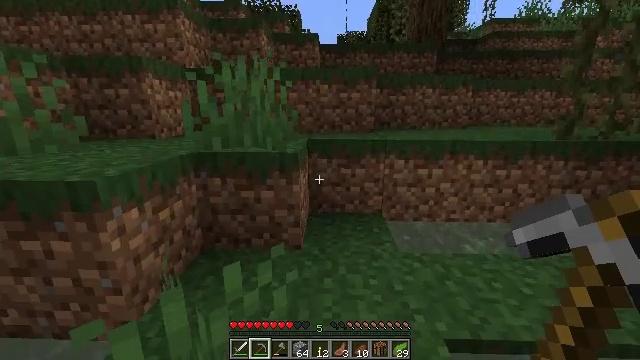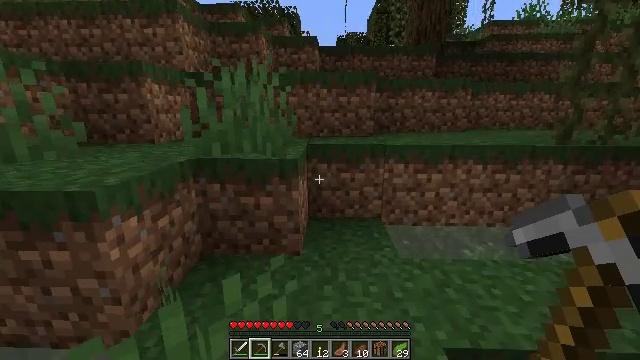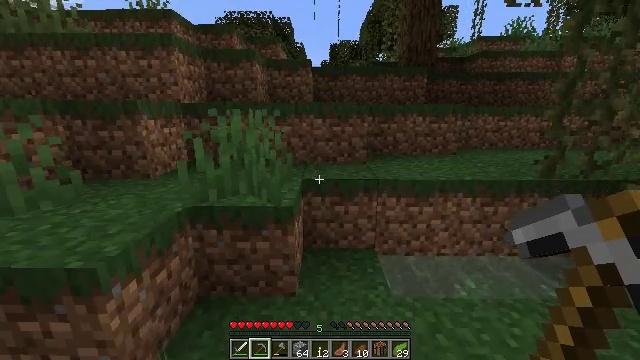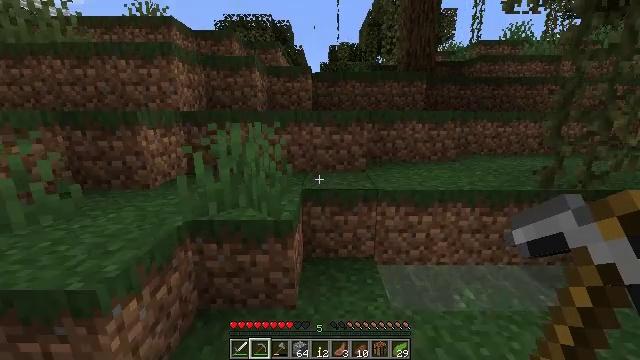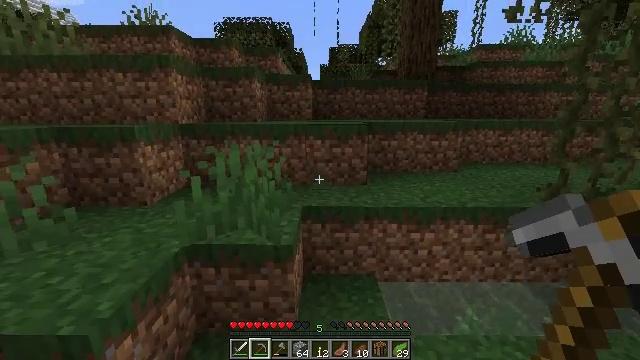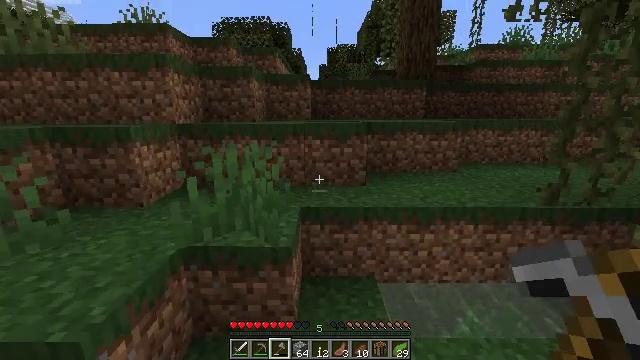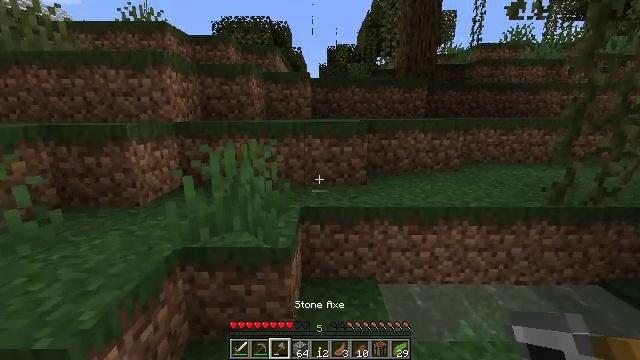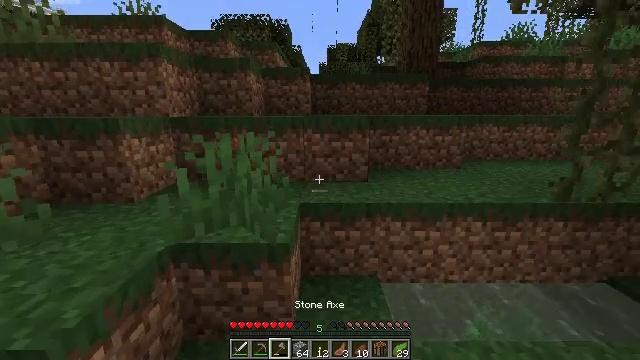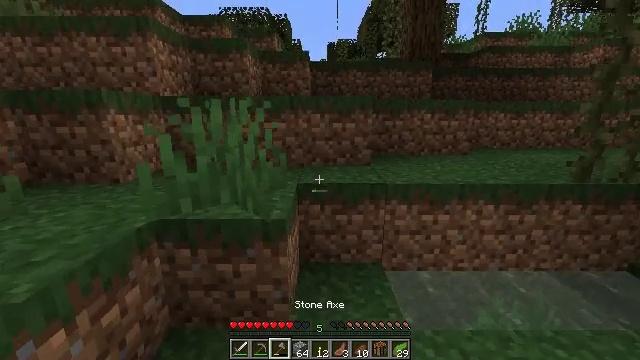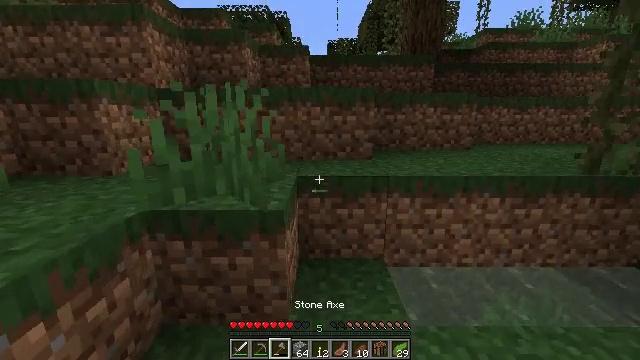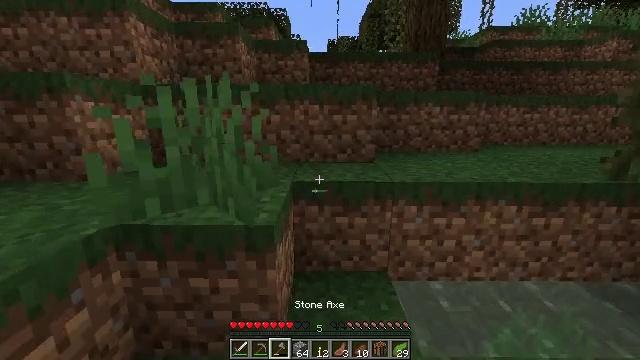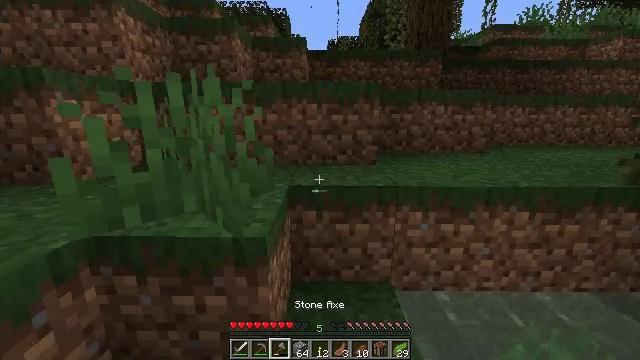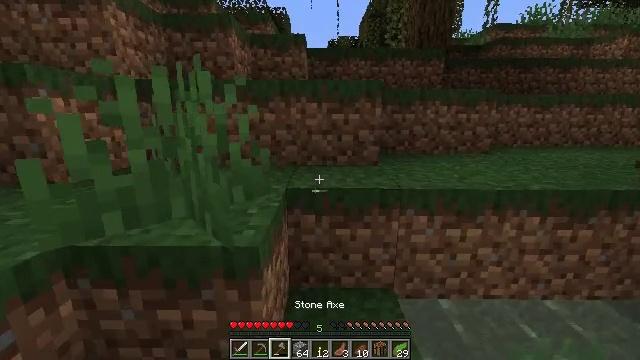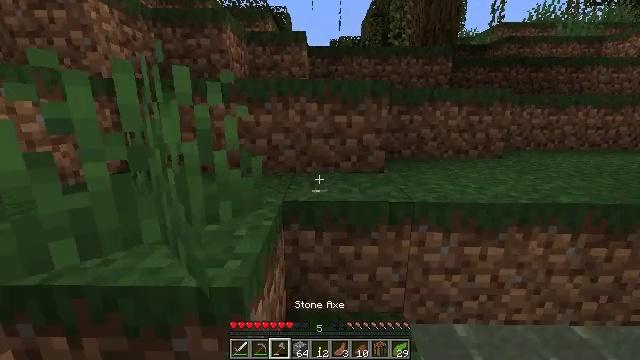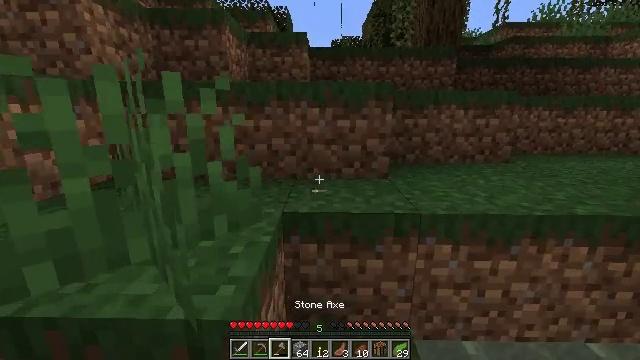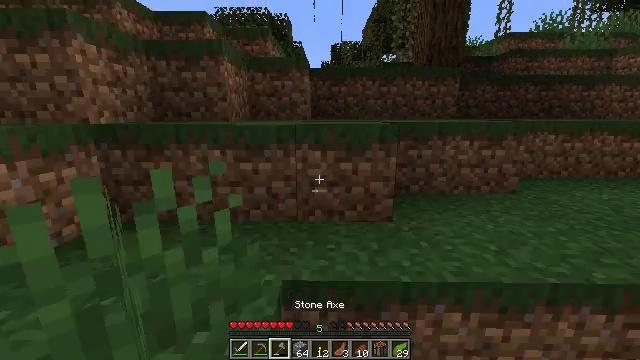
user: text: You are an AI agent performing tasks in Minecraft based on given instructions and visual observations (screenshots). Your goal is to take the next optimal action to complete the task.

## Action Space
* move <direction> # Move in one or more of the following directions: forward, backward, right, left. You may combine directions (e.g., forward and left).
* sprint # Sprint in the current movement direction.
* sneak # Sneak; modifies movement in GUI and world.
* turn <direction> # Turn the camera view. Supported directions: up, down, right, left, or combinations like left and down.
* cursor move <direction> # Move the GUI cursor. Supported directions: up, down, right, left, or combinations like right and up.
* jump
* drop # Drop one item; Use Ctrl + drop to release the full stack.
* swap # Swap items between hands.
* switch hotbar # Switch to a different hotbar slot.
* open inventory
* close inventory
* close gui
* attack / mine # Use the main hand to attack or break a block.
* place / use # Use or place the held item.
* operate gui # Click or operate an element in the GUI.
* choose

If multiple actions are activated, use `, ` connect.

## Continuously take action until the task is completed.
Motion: motion action
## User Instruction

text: Harvest sugar cane from the plant.
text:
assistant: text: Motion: move forward
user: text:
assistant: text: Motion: move forward, turn right
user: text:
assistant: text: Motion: move forward
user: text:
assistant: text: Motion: move forward
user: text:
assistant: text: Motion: move forward, switch to hotbar 3
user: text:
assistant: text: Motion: move forward, switch to hotbar 3
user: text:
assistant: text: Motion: move forward, switch to hotbar 3
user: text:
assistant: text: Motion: move forward, switch to hotbar 3
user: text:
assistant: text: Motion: move forward
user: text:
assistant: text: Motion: move forward
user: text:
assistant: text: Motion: move forward
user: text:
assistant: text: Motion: move forward
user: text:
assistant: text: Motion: move forward
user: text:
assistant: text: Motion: move forward, jump
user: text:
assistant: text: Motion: move forward, jump
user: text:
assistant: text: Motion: move forward, jump
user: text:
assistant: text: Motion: move forward, jump
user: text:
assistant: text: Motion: move forward
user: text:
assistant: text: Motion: move forward and move left
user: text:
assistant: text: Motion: move forward and move left
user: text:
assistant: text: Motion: move forward and move left
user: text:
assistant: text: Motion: move forward and move left
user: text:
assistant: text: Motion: move forward and move left
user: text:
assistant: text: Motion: move forward and move left, turn right
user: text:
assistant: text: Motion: move forward and move left, jump
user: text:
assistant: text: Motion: move forward and move left, jump
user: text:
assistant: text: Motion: move forward and move left, jump
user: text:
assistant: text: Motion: move forward and move left, jump
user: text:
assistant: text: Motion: move forward and move left
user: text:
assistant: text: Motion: move forward